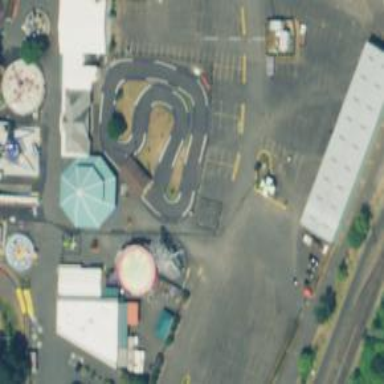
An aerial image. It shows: Asphalt raceway designed for motor sports.